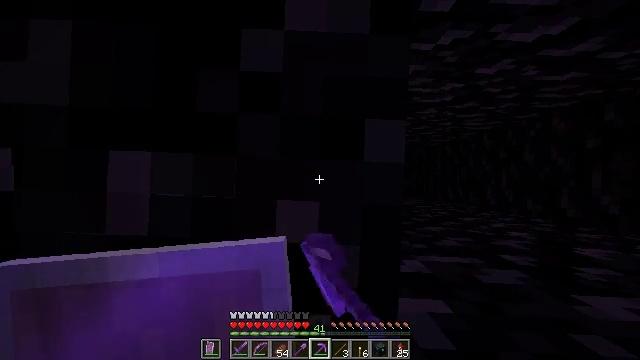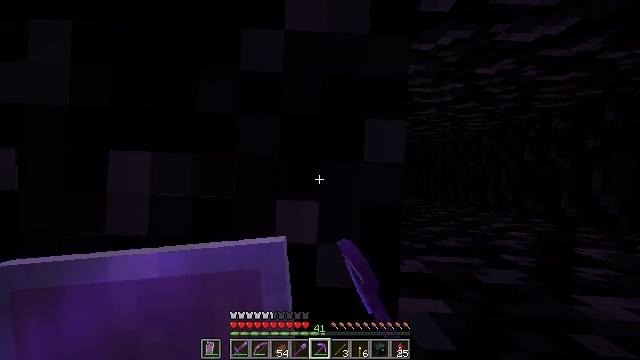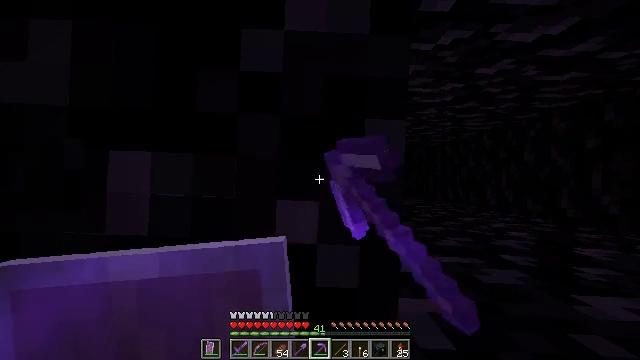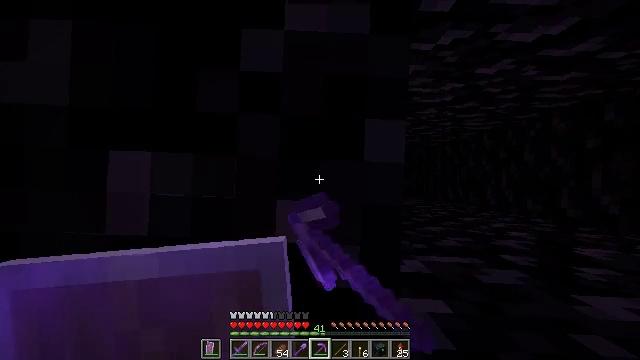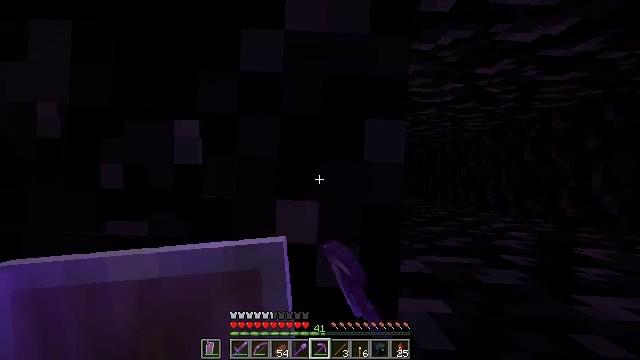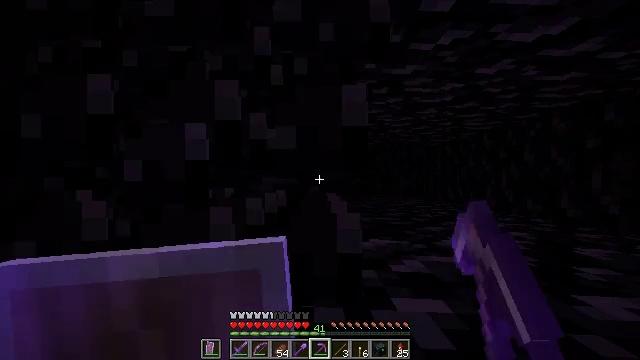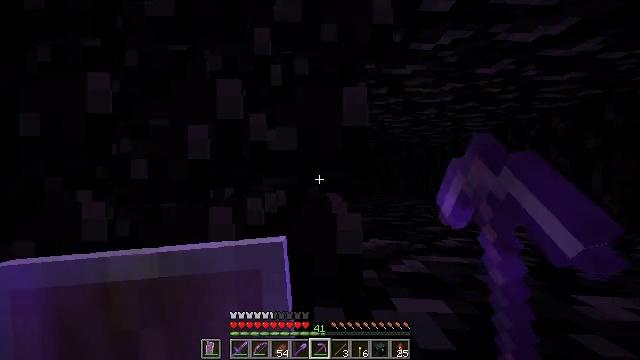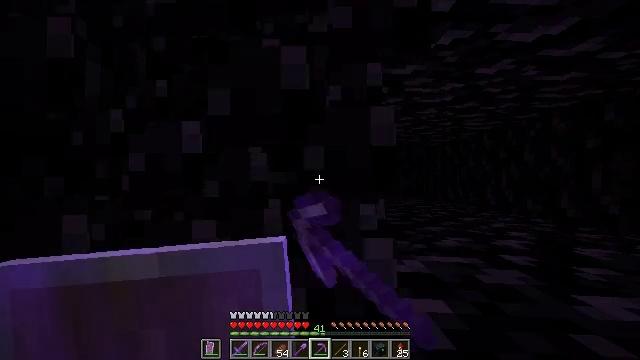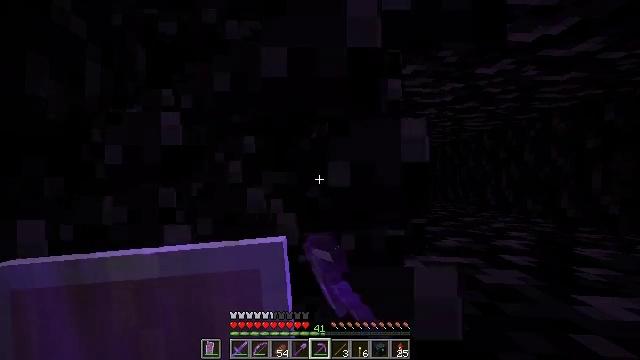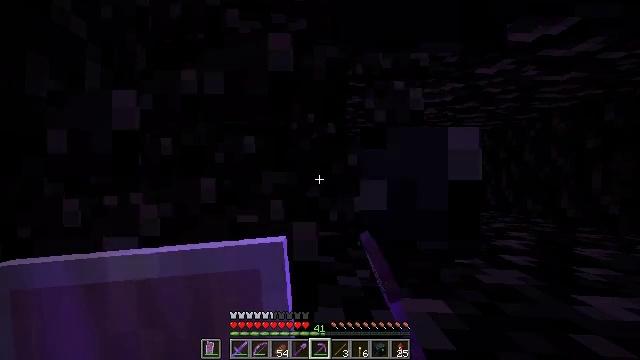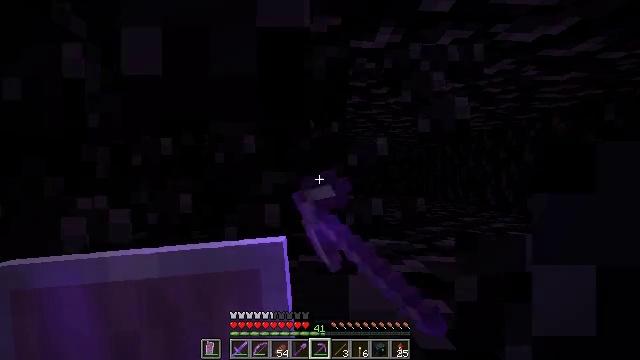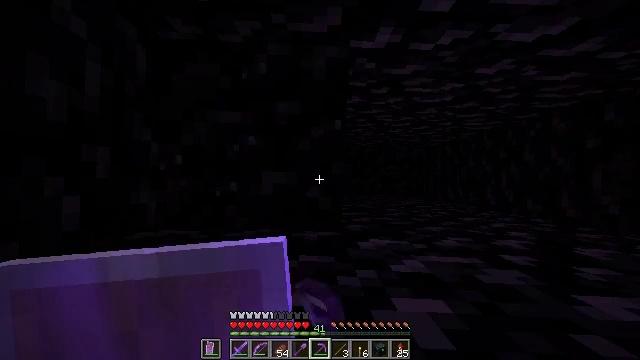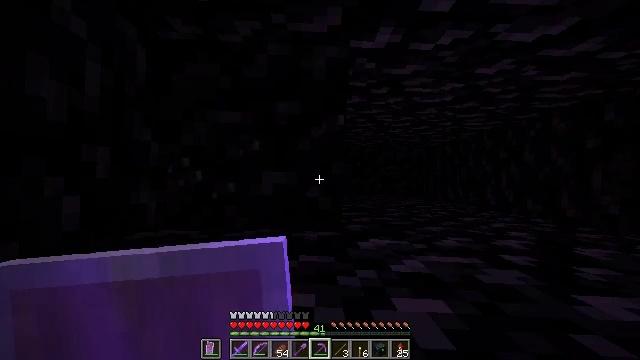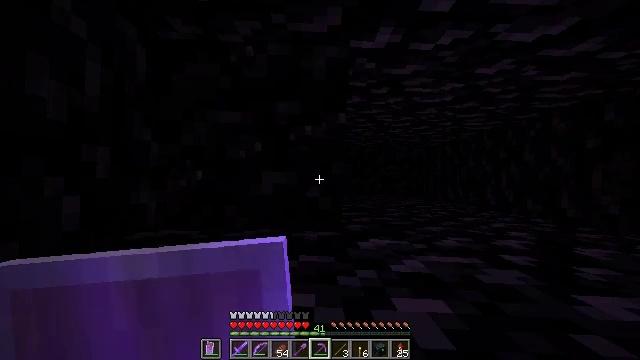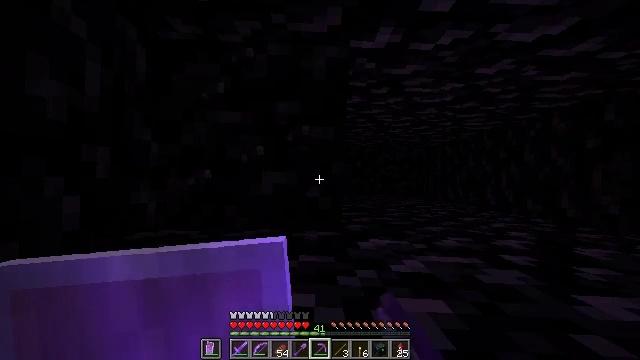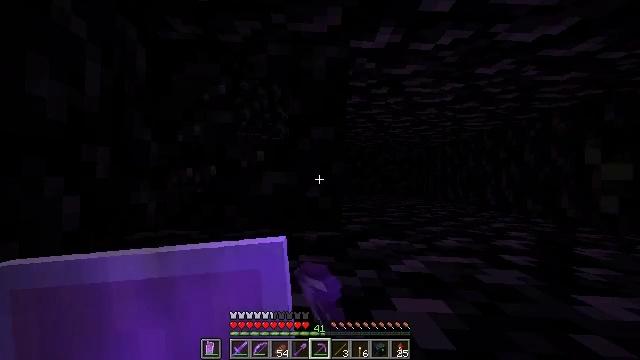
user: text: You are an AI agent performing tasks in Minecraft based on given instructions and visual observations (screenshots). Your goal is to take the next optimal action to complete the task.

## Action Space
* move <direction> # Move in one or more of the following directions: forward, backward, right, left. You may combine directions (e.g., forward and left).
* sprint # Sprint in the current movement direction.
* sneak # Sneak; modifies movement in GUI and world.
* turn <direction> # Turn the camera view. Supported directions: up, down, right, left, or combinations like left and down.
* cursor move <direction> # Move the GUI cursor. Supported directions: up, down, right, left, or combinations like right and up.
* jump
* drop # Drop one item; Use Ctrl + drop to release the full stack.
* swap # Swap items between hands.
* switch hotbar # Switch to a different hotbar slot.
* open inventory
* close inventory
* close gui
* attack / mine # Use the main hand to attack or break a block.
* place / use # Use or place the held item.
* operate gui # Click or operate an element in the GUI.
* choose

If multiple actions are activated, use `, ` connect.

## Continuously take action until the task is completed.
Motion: motion action
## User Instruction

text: Harvest obsidian for portal building.
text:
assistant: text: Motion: attack / mine
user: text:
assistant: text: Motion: attack / mine
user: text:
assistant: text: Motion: attack / mine
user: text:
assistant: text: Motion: attack / mine
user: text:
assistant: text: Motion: attack / mine
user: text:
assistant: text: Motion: attack / mine
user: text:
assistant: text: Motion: attack / mine
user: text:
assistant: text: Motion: attack / mine
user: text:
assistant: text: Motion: attack / mine
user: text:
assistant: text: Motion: attack / mine
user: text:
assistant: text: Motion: attack / mine
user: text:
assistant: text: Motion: attack / mine
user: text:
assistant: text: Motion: attack / mine
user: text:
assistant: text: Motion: attack / mine
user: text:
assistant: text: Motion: attack / mine
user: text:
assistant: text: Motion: attack / mine
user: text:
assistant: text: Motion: attack / mine
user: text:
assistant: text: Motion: attack / mine
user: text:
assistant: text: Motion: attack / mine
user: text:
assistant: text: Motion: attack / mine
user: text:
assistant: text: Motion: attack / mine
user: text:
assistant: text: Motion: attack / mine
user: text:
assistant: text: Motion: attack / mine
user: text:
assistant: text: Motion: attack / mine
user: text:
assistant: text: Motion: attack / mine
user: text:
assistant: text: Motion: attack / mine
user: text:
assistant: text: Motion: attack / mine
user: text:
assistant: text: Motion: attack / mine
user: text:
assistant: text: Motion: attack / mine
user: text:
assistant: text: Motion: attack / mine